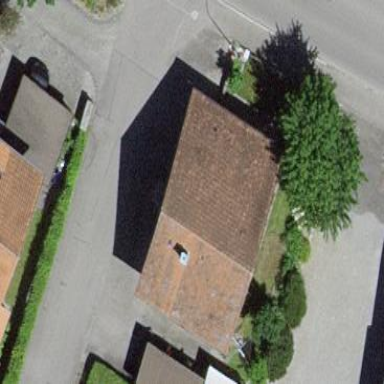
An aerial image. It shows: Residential building.